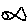
Label: fish